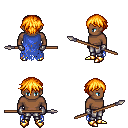
a pixel art fantasy rpg character, male body template, human, dark skin, blue tattered cape, metal pants, light blonde short bangs hairstyle, metal gloves, gold boots, spear, four views (front, back, left, right), 2x2 character sprite sheet, small pixel art, hard edges, no anti-aliasing